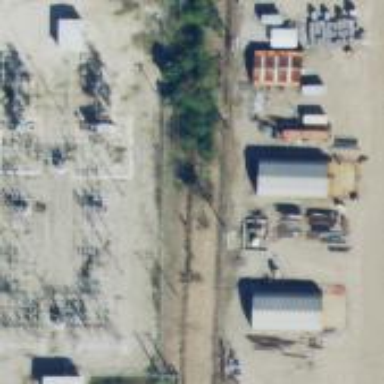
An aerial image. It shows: Outdoor industrial power substation enclosed by fence.